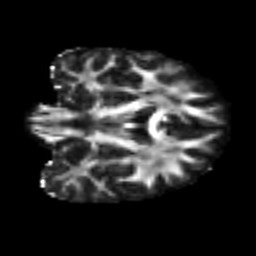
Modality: FA
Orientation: coronal
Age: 20
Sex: female
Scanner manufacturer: siemens
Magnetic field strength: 3 T
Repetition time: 2.3 s
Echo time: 0.085 s